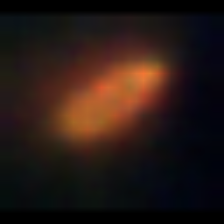
Taxon: Unknown_phyto
Group: Unknown